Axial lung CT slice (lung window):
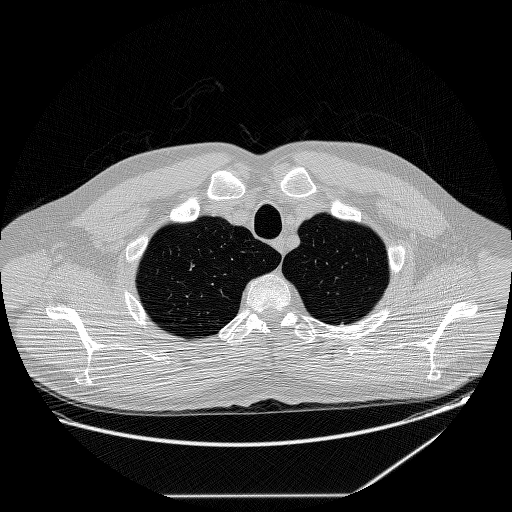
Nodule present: no